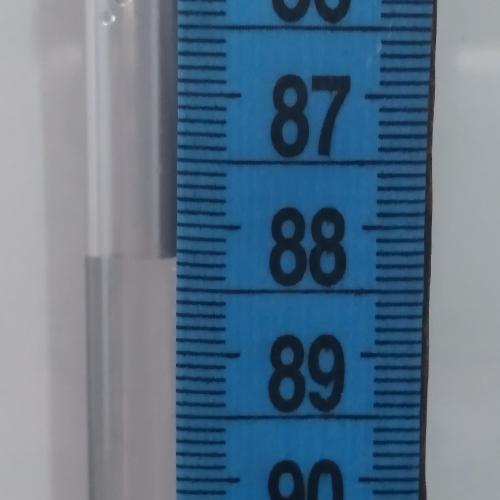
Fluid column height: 88.3 cm